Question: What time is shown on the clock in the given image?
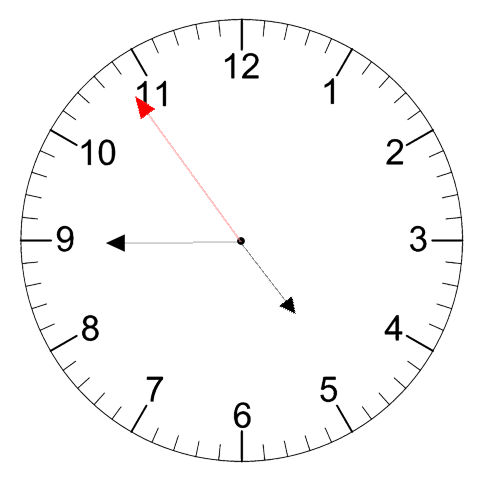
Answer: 04:44:54